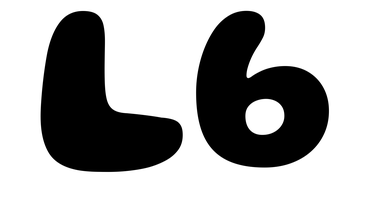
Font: Gluten_Bold